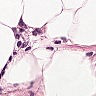
Metastatic tissue present: no